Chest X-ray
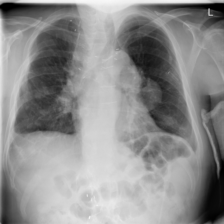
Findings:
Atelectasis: negative
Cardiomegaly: negative
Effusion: negative
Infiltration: negative
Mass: positive
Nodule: negative
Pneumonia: negative
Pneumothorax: negative
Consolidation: negative
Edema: negative
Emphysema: negative
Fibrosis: negative
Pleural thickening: negative
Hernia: negative